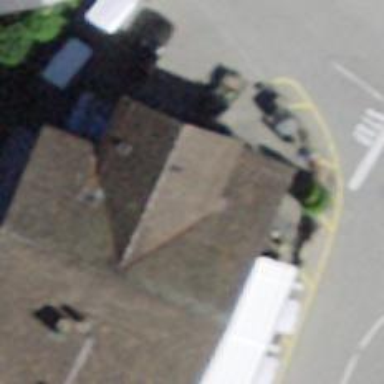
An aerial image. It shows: Restaurant.